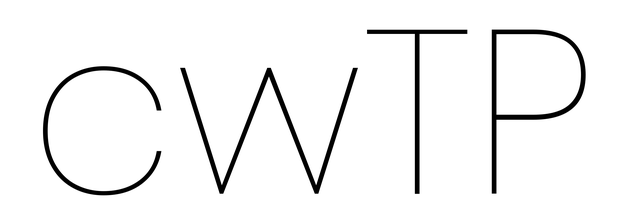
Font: Poppins-Thin